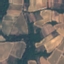
Label: PermanentCrop